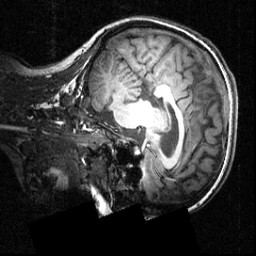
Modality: T1w
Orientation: sagittal
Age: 20
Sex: female
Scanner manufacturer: siemens
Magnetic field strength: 3.951 T
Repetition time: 1.5 s
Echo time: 0.00335 s